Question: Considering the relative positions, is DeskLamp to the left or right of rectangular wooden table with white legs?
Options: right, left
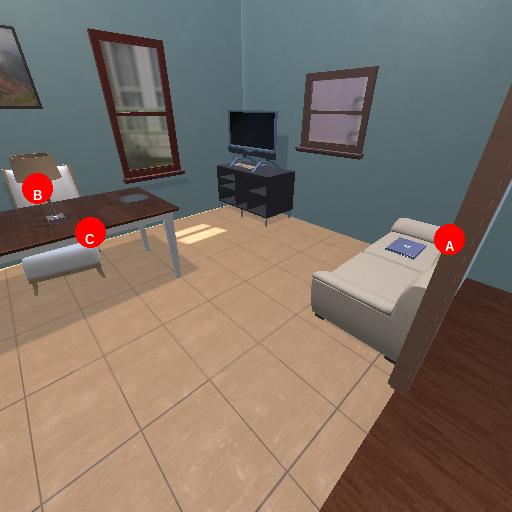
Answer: right